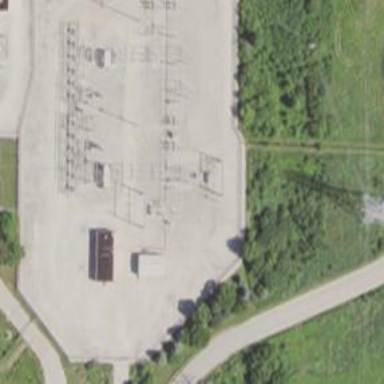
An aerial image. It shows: Switch used for power control.